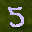
Label: 5